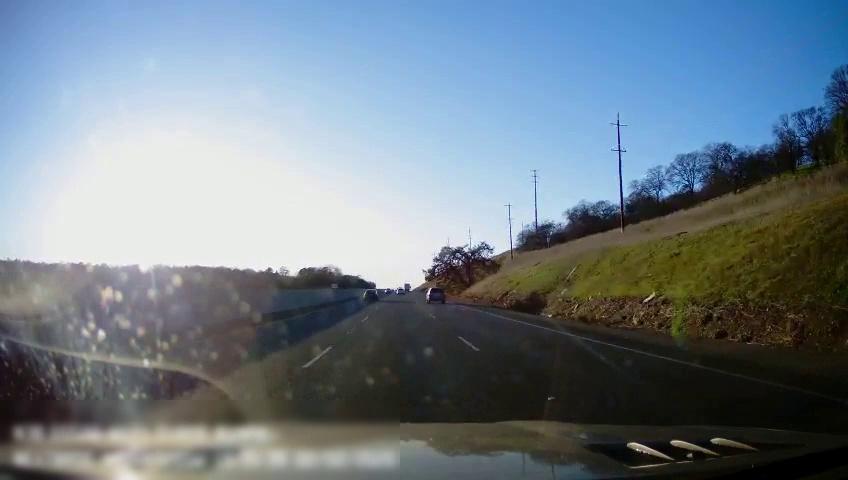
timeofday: Day
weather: Sunny
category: Drivable Space
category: Vehicles | Car
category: Vehicles | Car
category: Lanes | Alternate Lane
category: Lanes | Current Lane
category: Lanes | Current Lane
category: Lanes | Alternate Lane